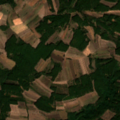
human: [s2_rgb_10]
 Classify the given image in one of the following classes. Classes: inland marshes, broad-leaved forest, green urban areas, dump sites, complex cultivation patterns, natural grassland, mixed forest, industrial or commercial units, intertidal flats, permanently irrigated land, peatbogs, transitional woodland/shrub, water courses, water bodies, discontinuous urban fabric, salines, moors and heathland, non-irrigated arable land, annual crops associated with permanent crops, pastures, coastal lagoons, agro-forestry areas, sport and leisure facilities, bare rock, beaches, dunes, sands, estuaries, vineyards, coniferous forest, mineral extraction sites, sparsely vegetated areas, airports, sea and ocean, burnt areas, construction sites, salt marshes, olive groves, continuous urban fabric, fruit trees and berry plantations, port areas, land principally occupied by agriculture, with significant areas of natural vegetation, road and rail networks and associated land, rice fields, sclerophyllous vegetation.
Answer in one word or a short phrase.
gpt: non-irrigated arable land, complex cultivation patterns, land principally occupied by agriculture, with significant areas of natural vegetation, broad-leaved forest